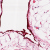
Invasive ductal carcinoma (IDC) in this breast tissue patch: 0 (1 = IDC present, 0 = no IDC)